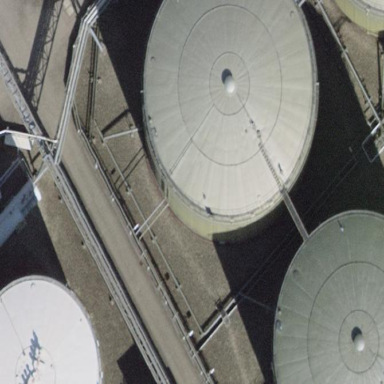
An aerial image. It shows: Storage tank which is man-made and housed in building.